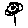
Label: flower